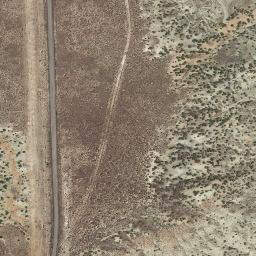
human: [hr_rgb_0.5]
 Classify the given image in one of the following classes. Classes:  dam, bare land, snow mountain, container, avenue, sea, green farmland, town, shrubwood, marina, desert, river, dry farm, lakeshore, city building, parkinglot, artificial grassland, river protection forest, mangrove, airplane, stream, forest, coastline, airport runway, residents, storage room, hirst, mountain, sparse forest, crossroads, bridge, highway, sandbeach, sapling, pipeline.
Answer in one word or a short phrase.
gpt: mountain